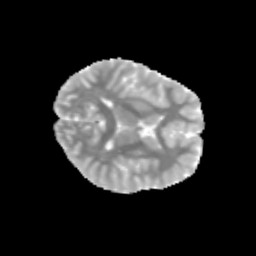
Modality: MD
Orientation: axial
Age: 11
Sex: male
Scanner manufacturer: siemens
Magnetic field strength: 3 T
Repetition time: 3.8 s
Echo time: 0.07 s